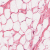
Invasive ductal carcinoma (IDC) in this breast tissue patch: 0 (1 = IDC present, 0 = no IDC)